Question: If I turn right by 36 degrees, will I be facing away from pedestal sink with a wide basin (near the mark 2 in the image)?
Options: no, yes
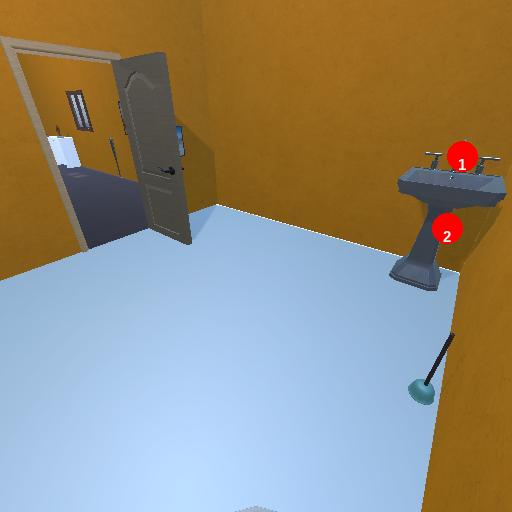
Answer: no